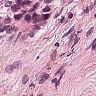
Metastatic tissue present: yes